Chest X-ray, PA view. Patient: 35 years old, sex F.
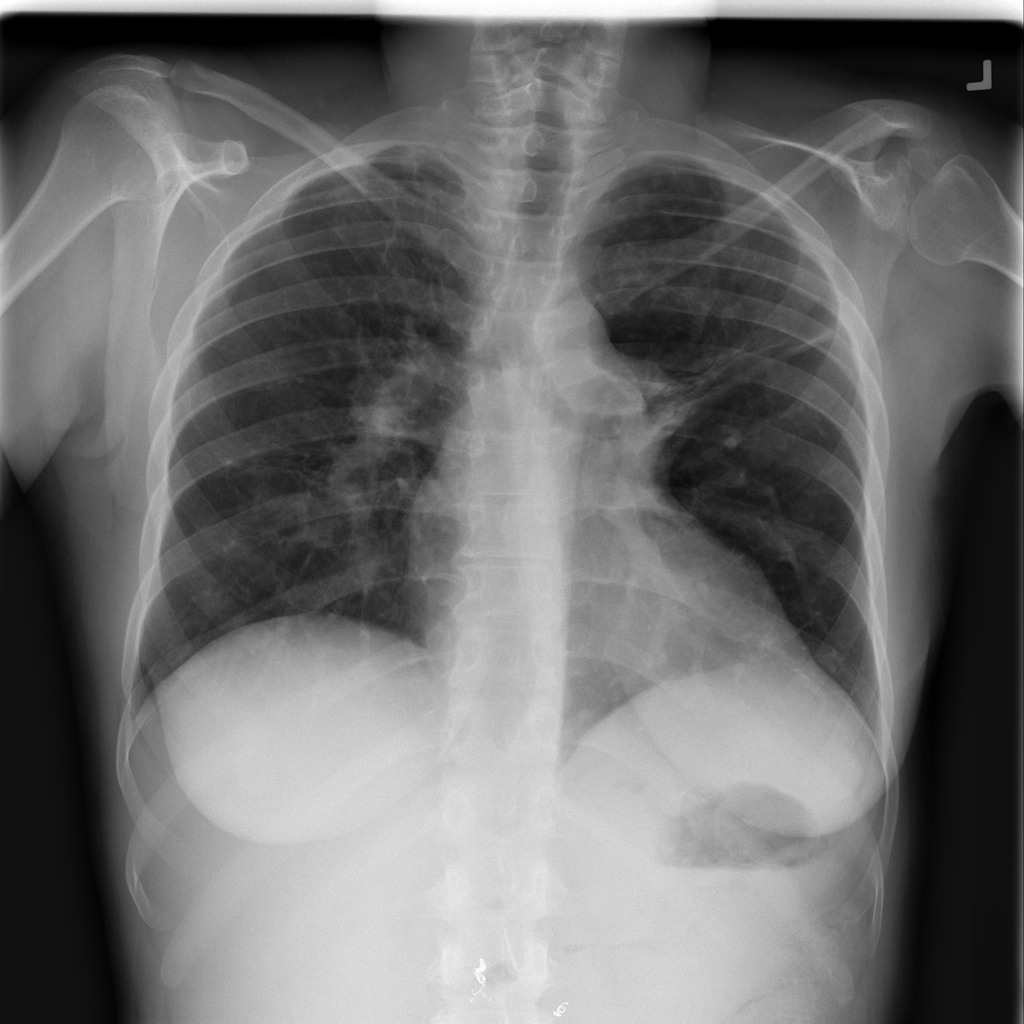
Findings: No Finding